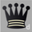
Piece: bQ